Aerial crown-view tile of a tropical tree (Barro Colorado Island, Panama), acquired 20250715:
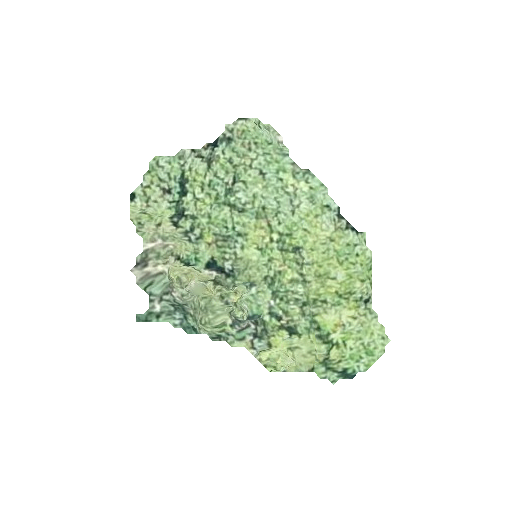
Species: Cecropia insignis
GBIF accepted scientific name: Cecropia insignis
Crown area: 66.491 m²